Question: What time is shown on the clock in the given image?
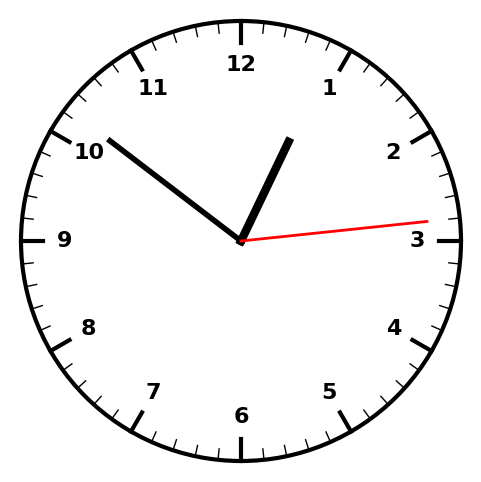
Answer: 12:51:14